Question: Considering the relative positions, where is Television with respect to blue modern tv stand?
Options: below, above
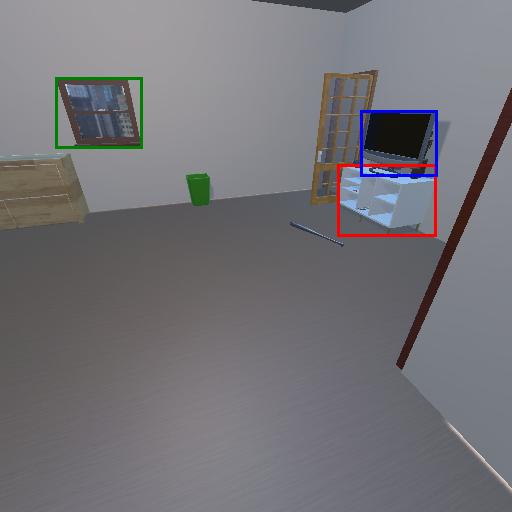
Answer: below